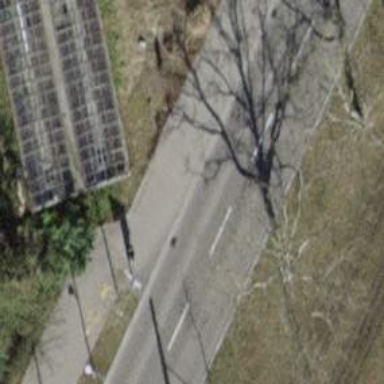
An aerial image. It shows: Asphalt path that serves as sidewalk.